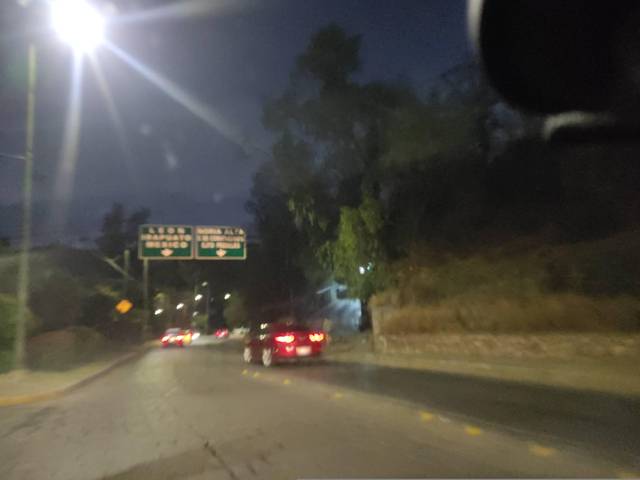
Region: Mexico
Coordinates: 21.012, -101.268